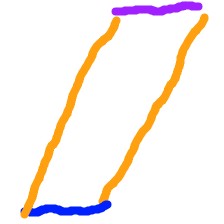
Shape: parallelogram